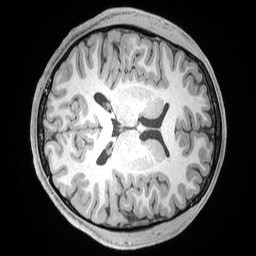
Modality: T1w
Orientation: axial
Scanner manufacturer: siemens
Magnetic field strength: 3 T
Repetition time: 2.53 s
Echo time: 0.00169 s